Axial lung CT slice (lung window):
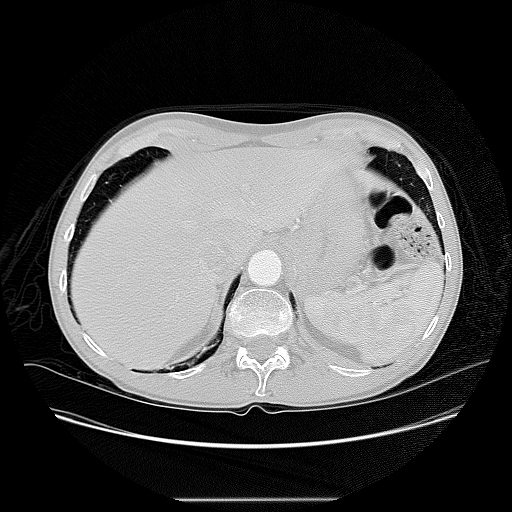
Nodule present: no